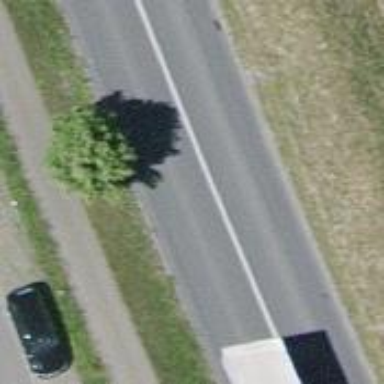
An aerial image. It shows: Primary road with asphalt surface.